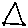
Label: triangle